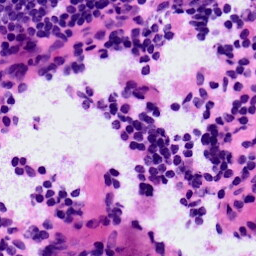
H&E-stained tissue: LymphNode